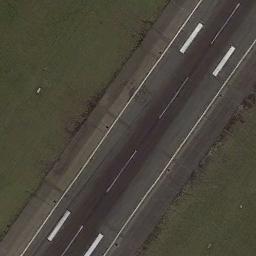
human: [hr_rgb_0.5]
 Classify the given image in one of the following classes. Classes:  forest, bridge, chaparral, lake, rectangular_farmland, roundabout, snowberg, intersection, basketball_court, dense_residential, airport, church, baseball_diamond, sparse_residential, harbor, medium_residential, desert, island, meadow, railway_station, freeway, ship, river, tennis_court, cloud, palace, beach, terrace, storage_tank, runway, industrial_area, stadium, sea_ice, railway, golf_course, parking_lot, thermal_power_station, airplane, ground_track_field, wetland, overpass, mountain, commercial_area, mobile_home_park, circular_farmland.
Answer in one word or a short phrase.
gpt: runway